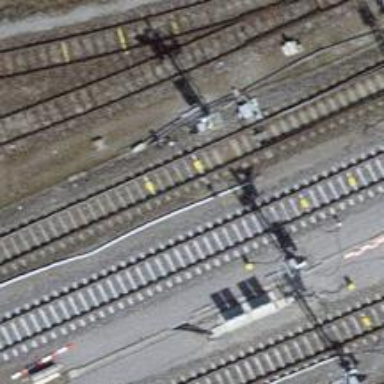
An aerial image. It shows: Single railway track with electrified contact line.